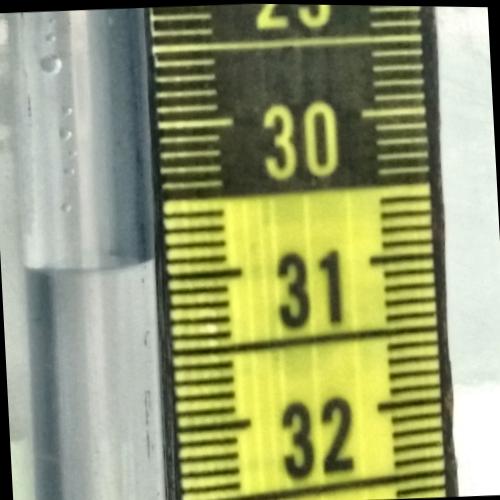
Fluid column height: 30.9 cm